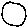
Label: circle